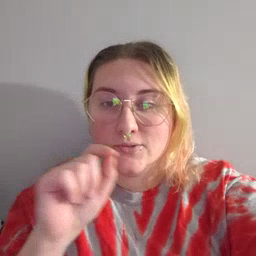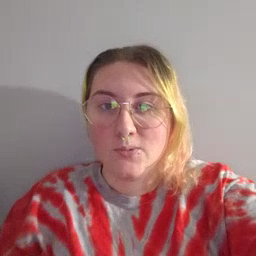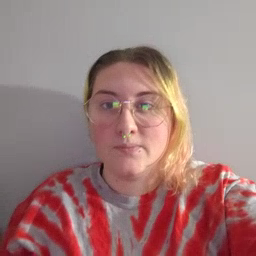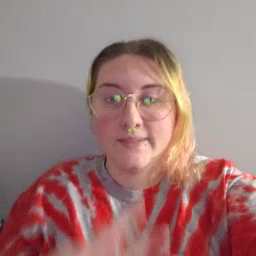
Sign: pencil